Field crop: maize
Growth stage: 1
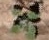
Species: chenopodium